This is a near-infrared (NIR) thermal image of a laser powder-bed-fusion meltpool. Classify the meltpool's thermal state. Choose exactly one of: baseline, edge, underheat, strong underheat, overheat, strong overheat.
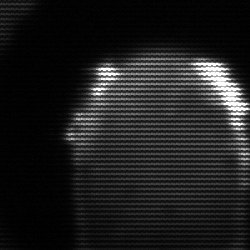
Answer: edge